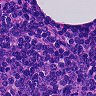
Metastatic tissue present: no